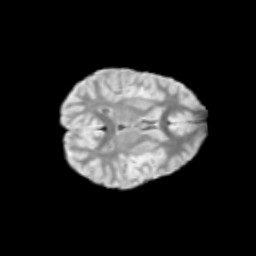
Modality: T2w
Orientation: axial
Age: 11
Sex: female
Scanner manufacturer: siemens
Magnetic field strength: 3 T
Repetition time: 3.8 s
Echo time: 0.07 s